Question: I am new in IOS development .Now i implement a UINavigationController to a UIViewController, but this give a gap from the top of the view .What is the reason for this? and How can avoid this gap?
This is My code
'''
- (void)viewDidLoad
{
[self.view setBackgroundColor:[UIColor greenColor]];
SubClass *subClass=[[SubClass alloc]initWithNibName:@"SubClass" bundle:nil];
UINavigationController *navi=[[UINavigationController alloc]initWithRootViewController:subClass];
[self.view addSubview:navi.view];
[super viewDidLoad];
}
'''
The Following is the Output.

If anybody know please help me. Thanks in advance.
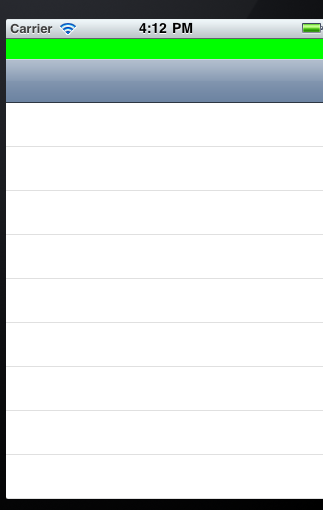
Answer: U can add one more line
[navi.view setFrame: [self.view bounds]];
'''
- (void)viewDidLoad
{
[self.view setBackgroundColor:[UIColor greenColor]];
SubClass *subClass=[[SubClass alloc]initWithNibName:@"SubClass" bundle:nil];
UINavigationController *navi=[[UINavigationController alloc]initWithRootViewController:subClass];
[navi.view setFrame: [self.view bounds]];
[self.view addSubview:navi.view];
[super viewDidLoad];
}
'''